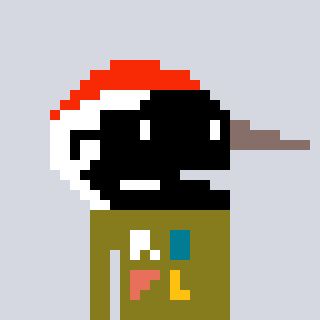
a pixel art character with square black sunglasses, a crane-shaped head and a gunk-colored body on a cool background